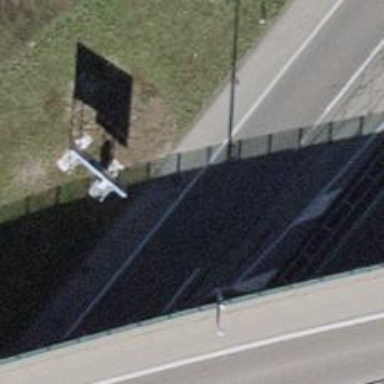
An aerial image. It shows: Surveillance object is present in the image.